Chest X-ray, AP view. Patient: 43 years old, sex M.
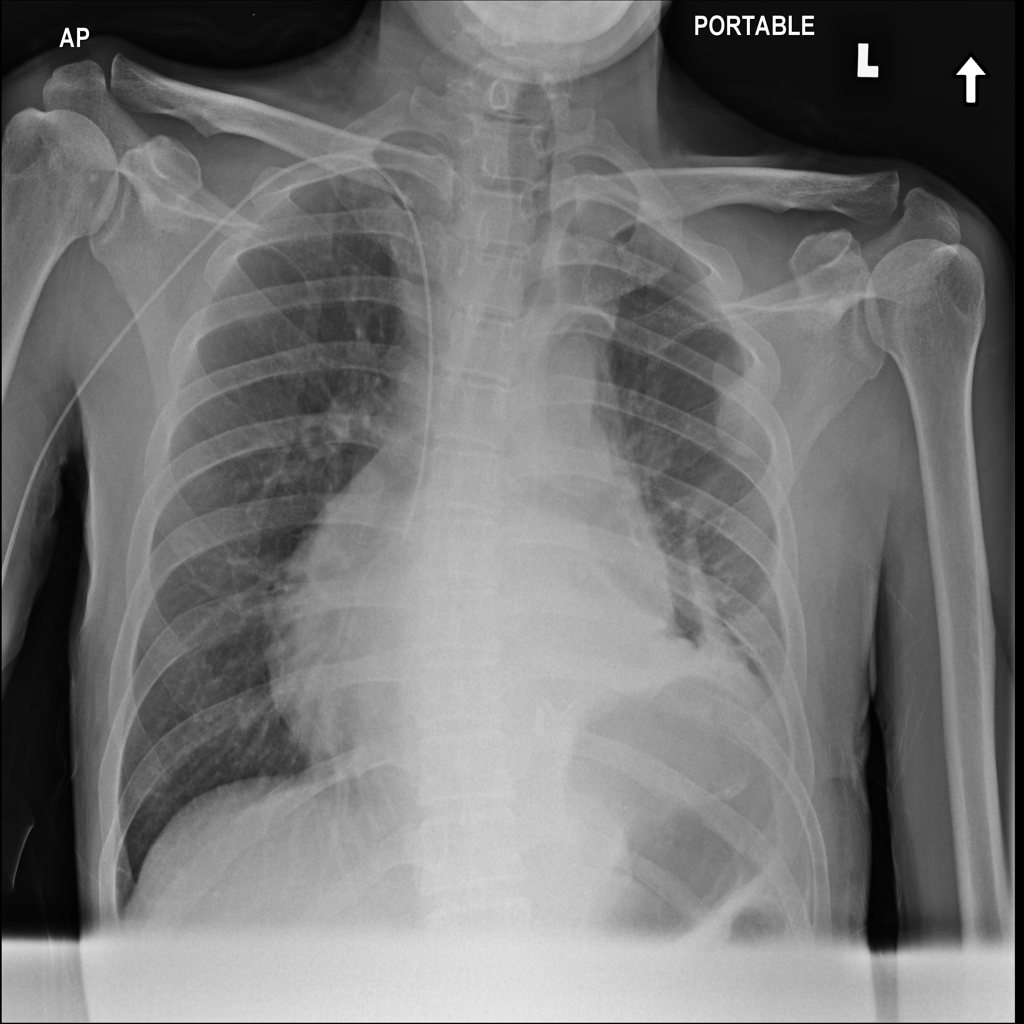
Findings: Mass